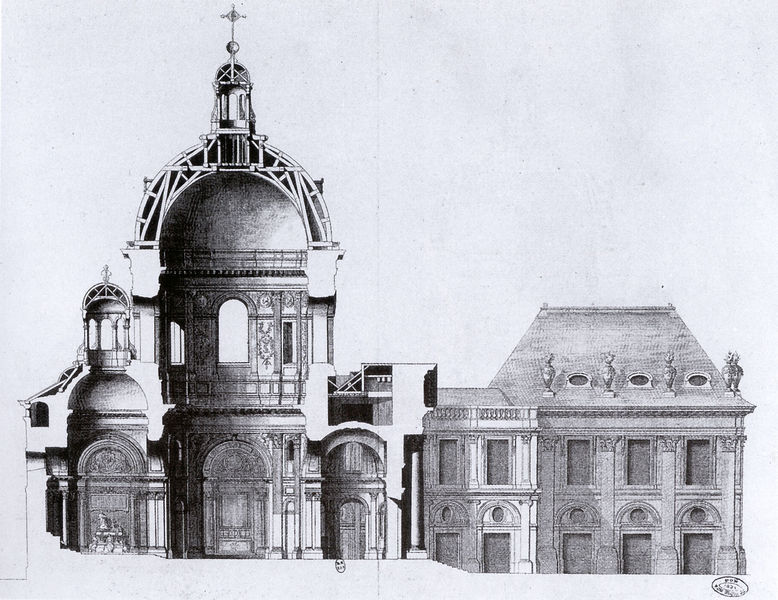
Titel: Collège des Quatre-Nations, Kapelle (Aufriß; Stich)
Künstler: Louis Le Vau
Standort: Paris
Institution: Collège des Quatre-Nations
Schlagwörter: weiß, menschen, fenster, grau, holz, laterne, schwarz, skizze, säule, säulen, zeichnung, dach, gebäude, haus, architektur, barock, stein, kirche, windrad, klassizismus, renaissance, rund, turm, balkon, papier, modell, ansicht, bogen, fassade, türen, studie, modern, dächer, giebel, linien, pilaster, figuren, rundbogen, kuppel, romantik, treppen, vasen, balken, stufen, tor, bögen, eingang, gerüst, gewölbe, kreuz, moschee, palazzo, stockwerk, balustrade, dom, druck, schnitt, stich, kugel, stempel, dachstuhl, entwurf, altar, rom, kapitell, portal, gesims, skulpturen, statuen, apsis, rundbögen, fresken, konstruktion, florenz, kapelle, plan, korinthisch, kupferstich, querschnitt, dachboden, holzbalken, ornat, geschoss, kapitel, fesnter, gebälk, rekonstruktion, riss, bauwerk, aufriss, etage, bauzeichnung, bauplan, oculi, petersdom, statik, rundbau, gesimse, zechnung, kuppelbau, basilik, tambour, wetterhahn, aufrisss, pfarrkirche, ochsenauge, dam, doppelschalig, innengestaltung, mansardfenster, turmkuppel, bernini, kathedral, skulputren, dunkjel